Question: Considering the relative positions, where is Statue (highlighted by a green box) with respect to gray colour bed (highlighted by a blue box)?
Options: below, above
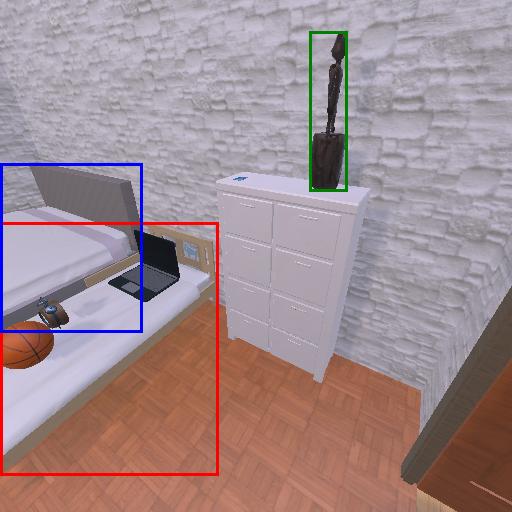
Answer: below